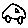
Label: car